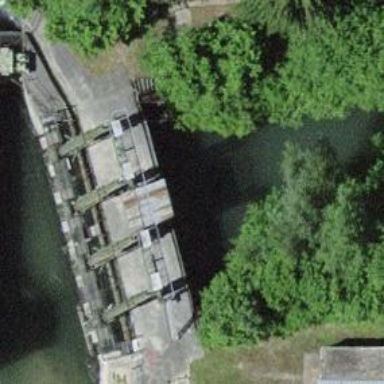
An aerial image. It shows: Canal.